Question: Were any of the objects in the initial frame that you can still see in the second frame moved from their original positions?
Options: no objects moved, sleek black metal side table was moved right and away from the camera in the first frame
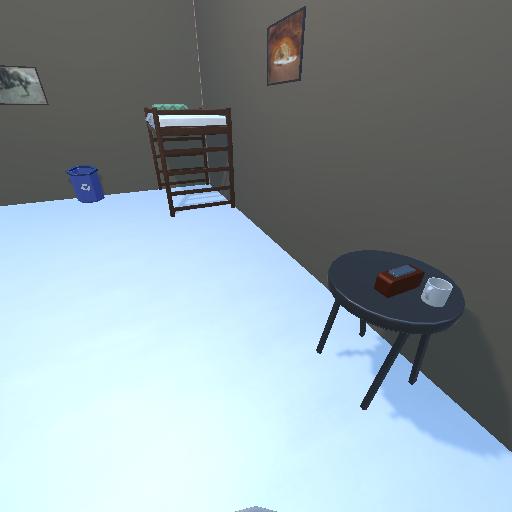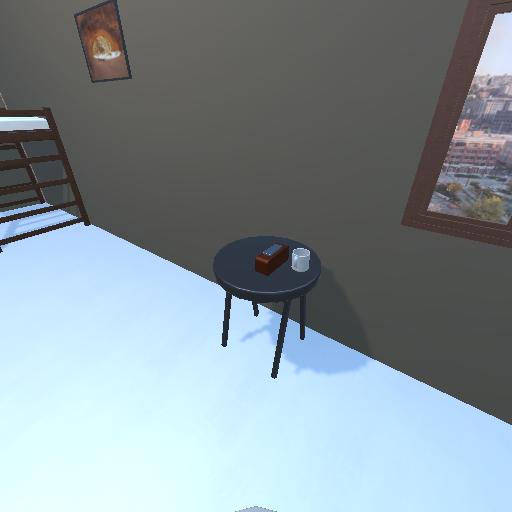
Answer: no objects moved